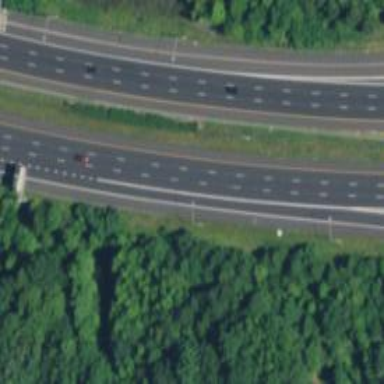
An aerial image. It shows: Motorway junction.